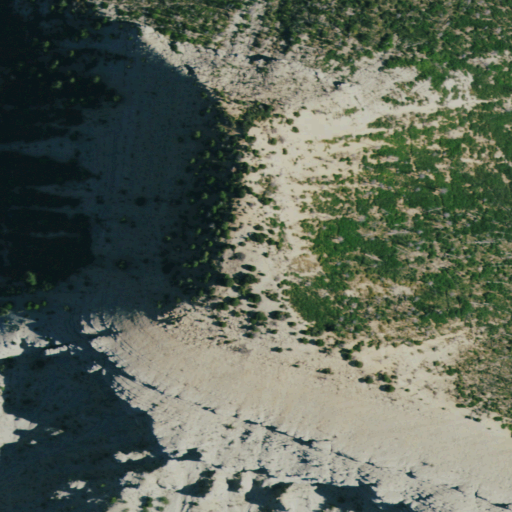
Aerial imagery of mountain in Colorado named Housetop Mountain containing shrub, barren land, evergreen forest, and deciduous forest